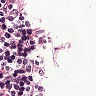
Metastatic tissue present: no